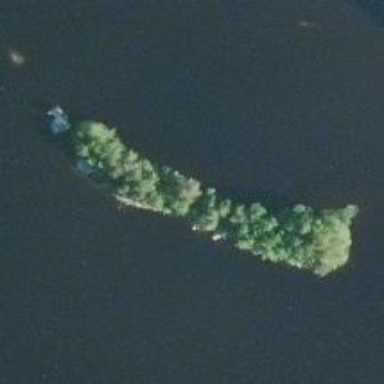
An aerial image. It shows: Island.